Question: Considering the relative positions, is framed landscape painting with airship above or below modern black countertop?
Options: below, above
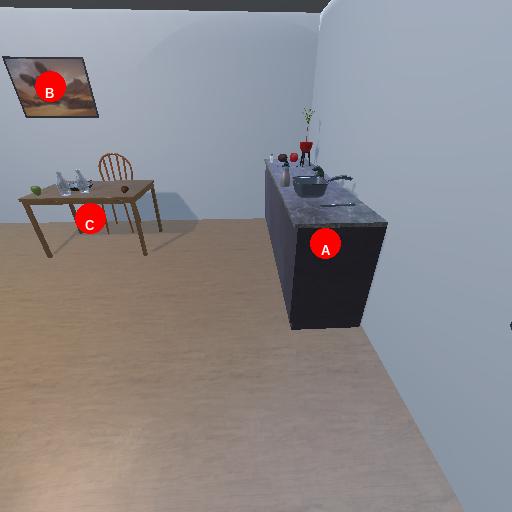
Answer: below